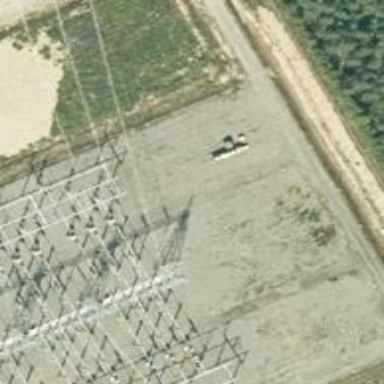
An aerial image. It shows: Outdoor power switch.